Question: I have three There I want to set all these 'ImageView' into one line. I have pasted my current xml code below.
'''
<RelativeLayout
android:id="@+id/myFragement"
android:layout_width="wrap_content"
android:layout_height="306dp"
android:layout_alignParentTop="true"
android:layout_centerHorizontal="true"
android:layout_marginTop="44dp"
android:layout_weight="1.77"
android:orientation="horizontal" >
</RelativeLayout>
<ImageView
android:id="@+id/login_button"
android:layout_width="match_parent"
android:layout_height="wrap_content"
android:layout_alignParentLeft="true"
android:layout_alignParentTop="true"
android:src="@drawable/login_non_click" />
<ImageView
android:id="@+id/comapre_now_button"
android:layout_width="match_parent"
android:layout_height="wrap_content"
android:layout_alignParentRight="true"
android:layout_alignParentTop="true"
android:src="@drawable/compare_now_non_click_state" />
<ImageView
android:id="@+id/search_button"
android:layout_width="match_parent"
android:layout_height="wrap_content"
android:layout_alignParentLeft="true"
android:layout_below="@+id/comapre_now_button"
android:src="@drawable/search_non_click" />
</RelativeLayout>
'''

After editing i have posted my App's all Xml code i think this is helpful all.
'''
<RelativeLayout
android:id="@+id/myFragement"
android:layout_width="wrap_content"
android:layout_height="306dp"
android:layout_alignParentRight="true"
android:layout_alignParentTop="true"
android:layout_marginTop="44dp"
android:layout_weight="1.77"
android:orientation="horizontal" >
</RelativeLayout>
<LinearLayout
android:layout_width="match_parent"
android:layout_height="wrap_content"
android:gravity="center_horizontal"
android:orientation="horizontal"
android:weightSum="3" >
<ImageView
android:id="@+id/login_button"
android:layout_width="0dp"
android:layout_height="wrap_content"
android:layout_weight="1"
android:src="@drawable/login_non_click" />
<ImageView
android:id="@+id/comapre_now_button"
android:layout_width="0dp"
android:layout_height="wrap_content"
android:layout_weight="1"
android:src="@drawable/compare_now_non_click_state" />
<ImageView
android:id="@+id/search_button"
android:layout_width="0dp"
android:layout_height="wrap_content"
android:layout_weight="1"
android:src="@drawable/search_non_click" />
</LinearLayout>
'''
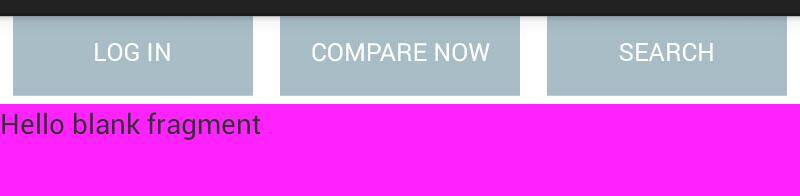
Answer: The answer that fida gave should provide what you want (or close to it). That is assuming that you want them all to take up 1/3 of the screen. Otherwise, you can eliminate the 'weight' property and use margin between the 'View's or use empty 'View's between each of them and give an appropriate 'weight'.
The reason you aren't getting them in a horizontal layout is because you have 'android:layout_width="match_parent"' for the first 'ImageView' so I'm guessing that is taking up the whole width. They should probably be 'android:layout_width="wrap_content"'. Also, for your last one, you have 'android:layout_below="@+id/comapre_now_button"' which will obviously put it below the 'View' with that 'id'.
Assuming you want that in the center, you probably want 'android:layout_centerHorizontal="true"' or 'android:layout_toRightOf="@id/someId"' or 'android:layout_toLeftOf="id/someId"'
Also, not the problem, but 'RelativeLayout' doesn't have an 'orientation' or 'weight' property.